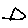
Label: triangle